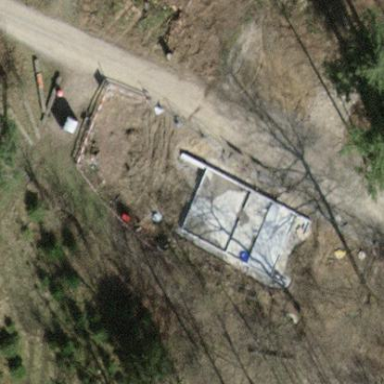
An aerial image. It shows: Wilderness hut in building.